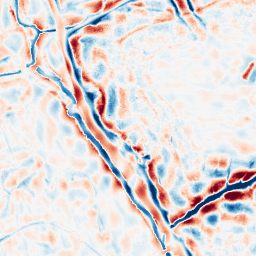
Category: wavelet
Decomposition family: wavelet_dwt
Decomposition parameters: wavelet: db8
level: 4
Upsampling method: sinc_hamming
Upsampling parameters: scale: 4
kernel_size: 16
Upsampling scale: 4